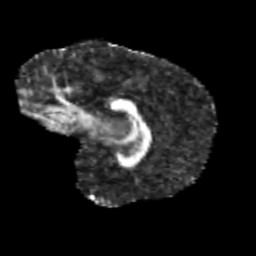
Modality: FA
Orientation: sagittal
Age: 13
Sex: male
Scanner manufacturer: siemens
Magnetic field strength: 3 T
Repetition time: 3.8 s
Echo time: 0.07 s